A spectrogram of one vibration snapshot from a rotating bearing is shown (time on one axis, frequency on the other). Based on the visible evidence, which condition applies: normal, inner_race, outer_race, ball?
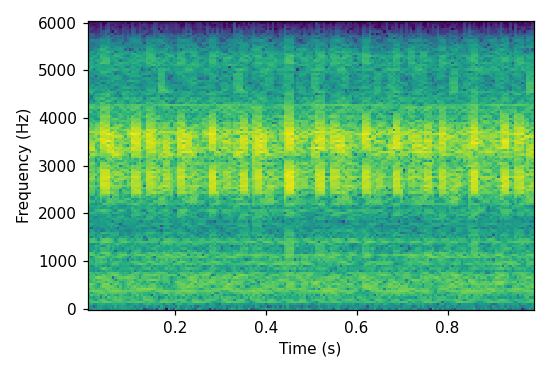
Answer: inner_race